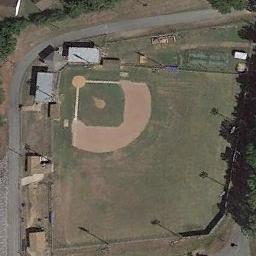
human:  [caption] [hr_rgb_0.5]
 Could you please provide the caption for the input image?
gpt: There is a baseball diamond on the open place with a road pass by .

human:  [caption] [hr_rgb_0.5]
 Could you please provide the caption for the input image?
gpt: The picture shows three baseball fields and a row of black houses .

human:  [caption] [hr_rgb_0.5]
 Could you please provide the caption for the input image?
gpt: A baseball diamond next to a road and some buildings beside .

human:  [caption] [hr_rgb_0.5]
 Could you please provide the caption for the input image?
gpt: There is a baseball diamond in the wasteland surrounded by the trees and houses .

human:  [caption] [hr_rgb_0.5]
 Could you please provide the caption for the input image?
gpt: A road is next to the baseball diamond .